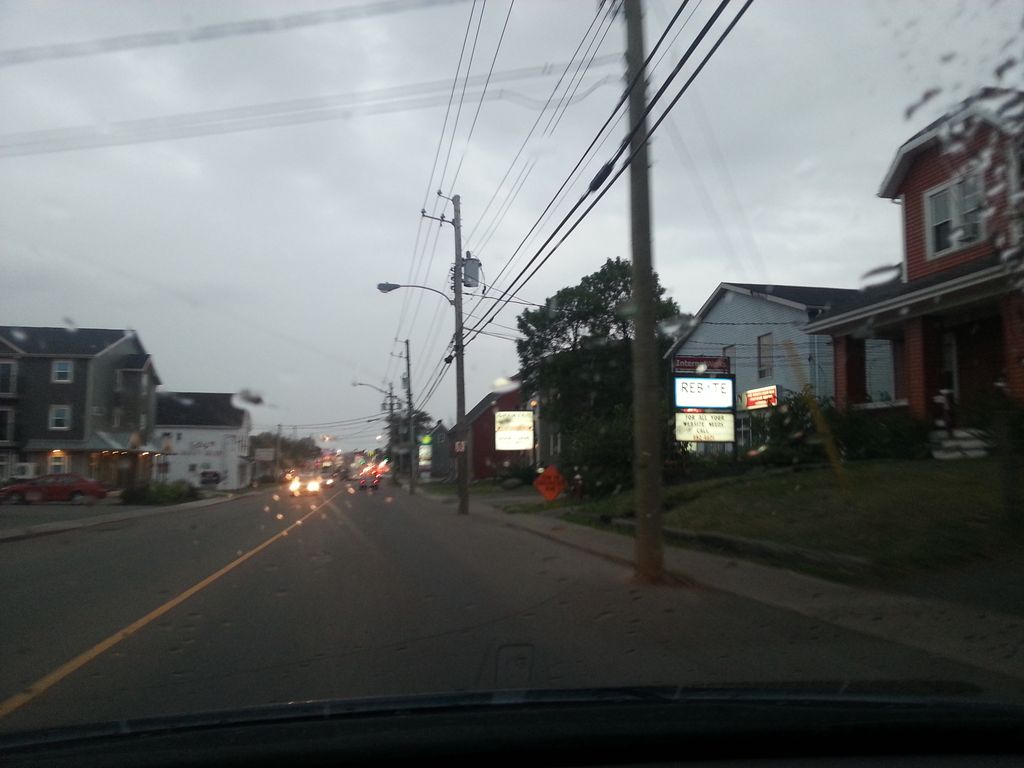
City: charlottetown